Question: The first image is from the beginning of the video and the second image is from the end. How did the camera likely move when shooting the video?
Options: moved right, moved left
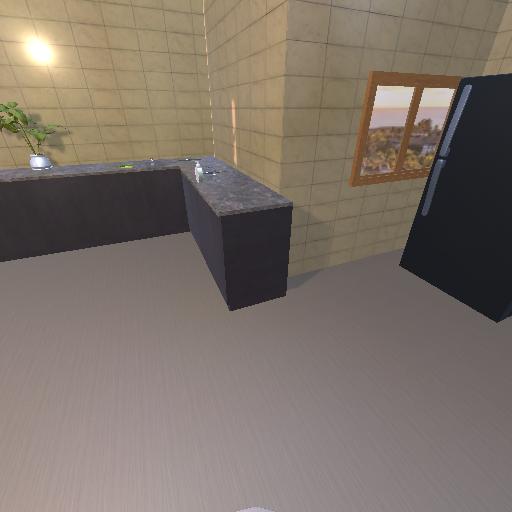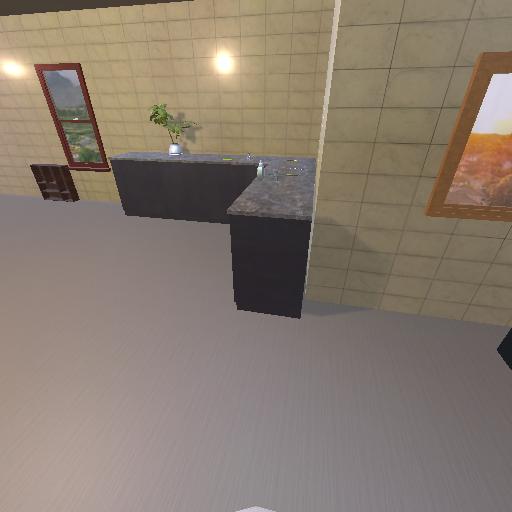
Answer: moved right